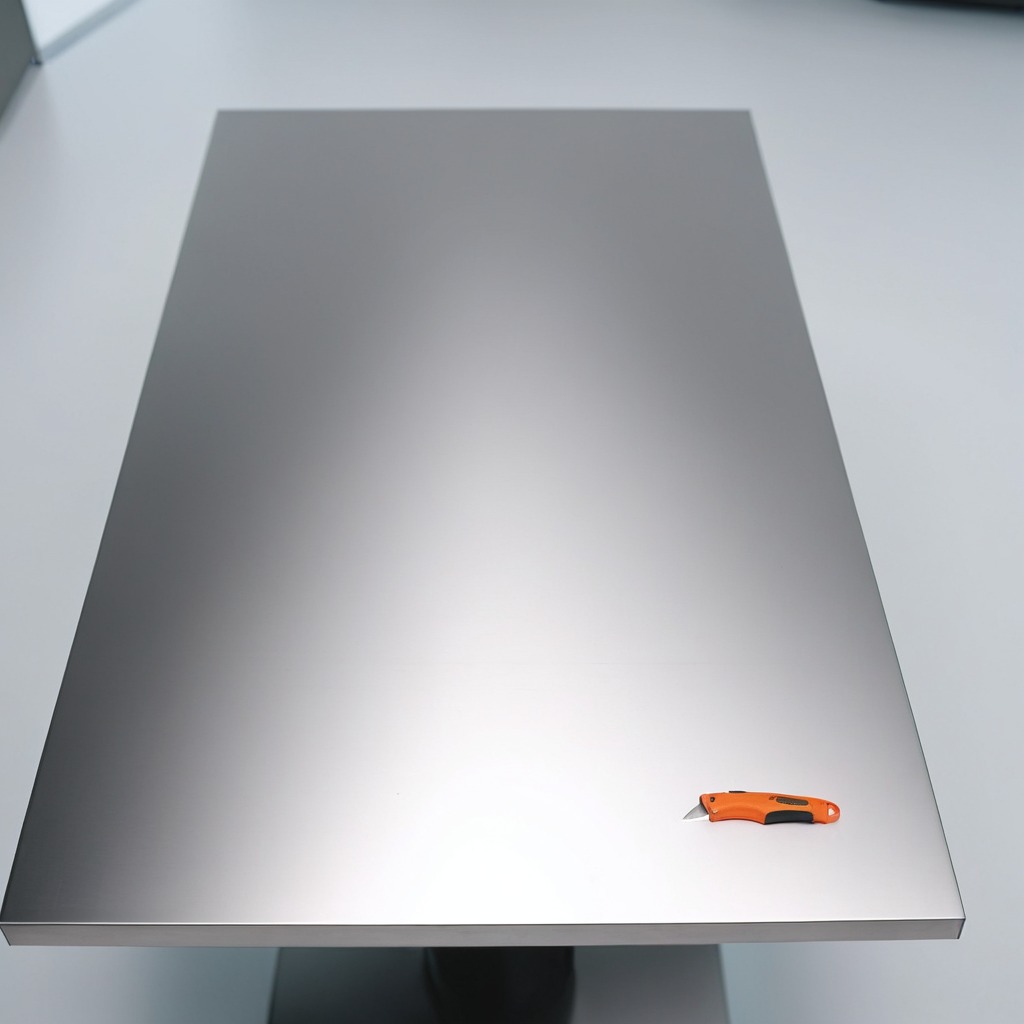
A utility knife is lying on the stainless steel table in a high-end prototyping lab.